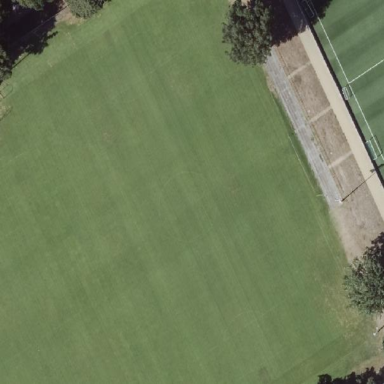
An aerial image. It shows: Soccer pitch for leisureland activities.